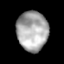
Tissue: lung
Cell type: Epithelial cells
Senescence score: 0.2358
Nuclear area (px): 1197
Mean DAPI intensity: 169.947